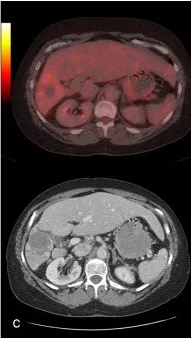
FDG-PET/CT image sets demonstrating progressive decrease in the functional and anatomic volume of the tumor with concurrent left lobe hypertrophy. At the completion of the full course of the treatment.
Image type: radiology (pet)